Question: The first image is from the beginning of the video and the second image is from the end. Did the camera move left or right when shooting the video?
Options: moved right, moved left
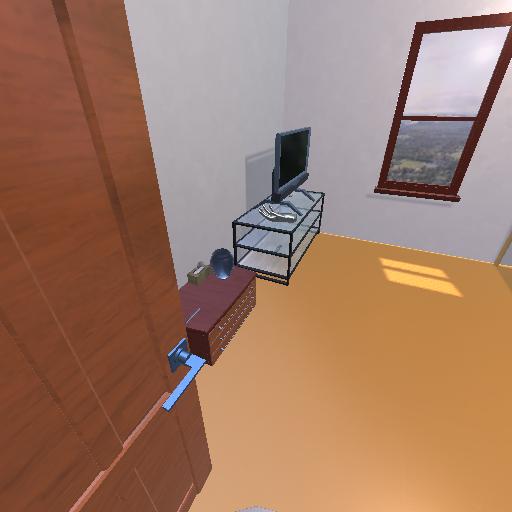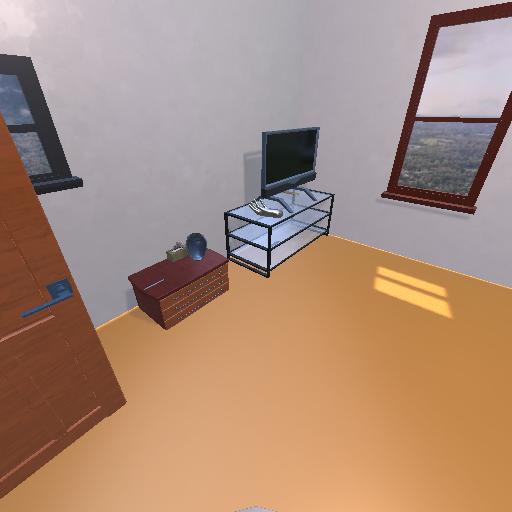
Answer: moved right